Question: My question is if I have a Lion image just I want to change the color of the lion alone not the background color. For that I referred this <URL> but it turns the color of whole image. Moreover the image is not looking great. I need the color change like photoshop. whether it is possible to do this in coregraphics or I have to use any other library.
EDIT : I need the color change to be like <URL> app

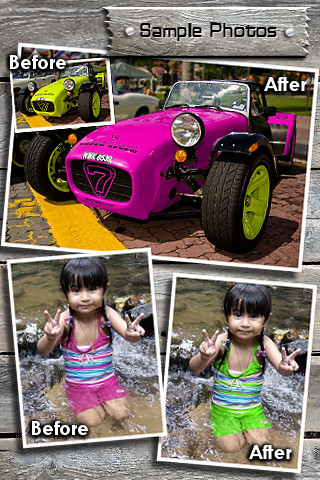
Answer: ---
Here is the sketch of a possible solution using OpenCV:
- 'cvCvtColor'- 'cvThreshold'- <URL>- 'cvInRangeS'- 'cvMerge'
There are several OpenCV iOS ports in the net, eg: <URL> I haven't tried this myself, but seems a good research direction.